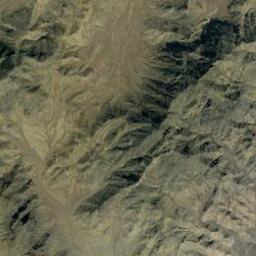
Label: mountain